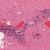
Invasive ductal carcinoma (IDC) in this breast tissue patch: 0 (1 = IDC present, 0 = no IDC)